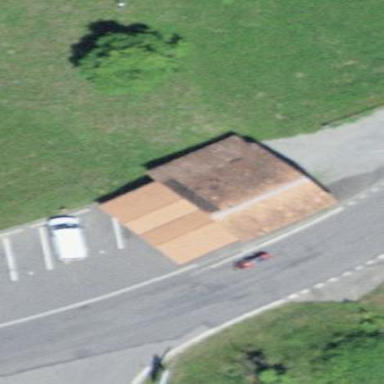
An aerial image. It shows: Barn.